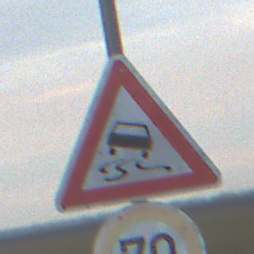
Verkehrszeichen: SchleuderOderRutschgefahr
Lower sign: Geschwindigkeit70
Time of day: SunriseSunset
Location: Outdoor (RoadRail)
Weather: PartlyCloudy
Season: NotSpecified
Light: Natural